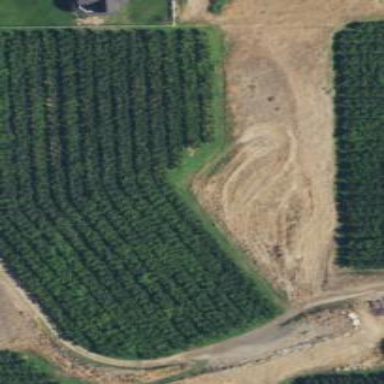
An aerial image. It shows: Orchard.